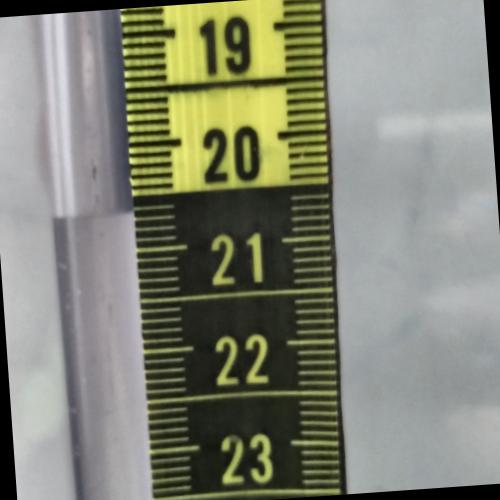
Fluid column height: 20.6 cm